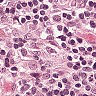
Metastatic tissue present: no